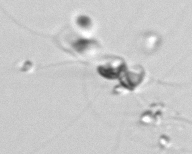
Label: Chaetoceros_socialis